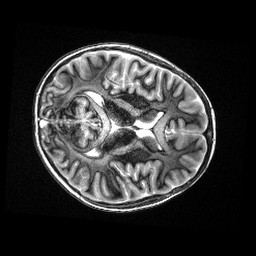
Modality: MP2RAGE
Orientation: axial
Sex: male
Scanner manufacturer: siemens
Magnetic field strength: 3 T
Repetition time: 5 s
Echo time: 0.00355 s